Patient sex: M
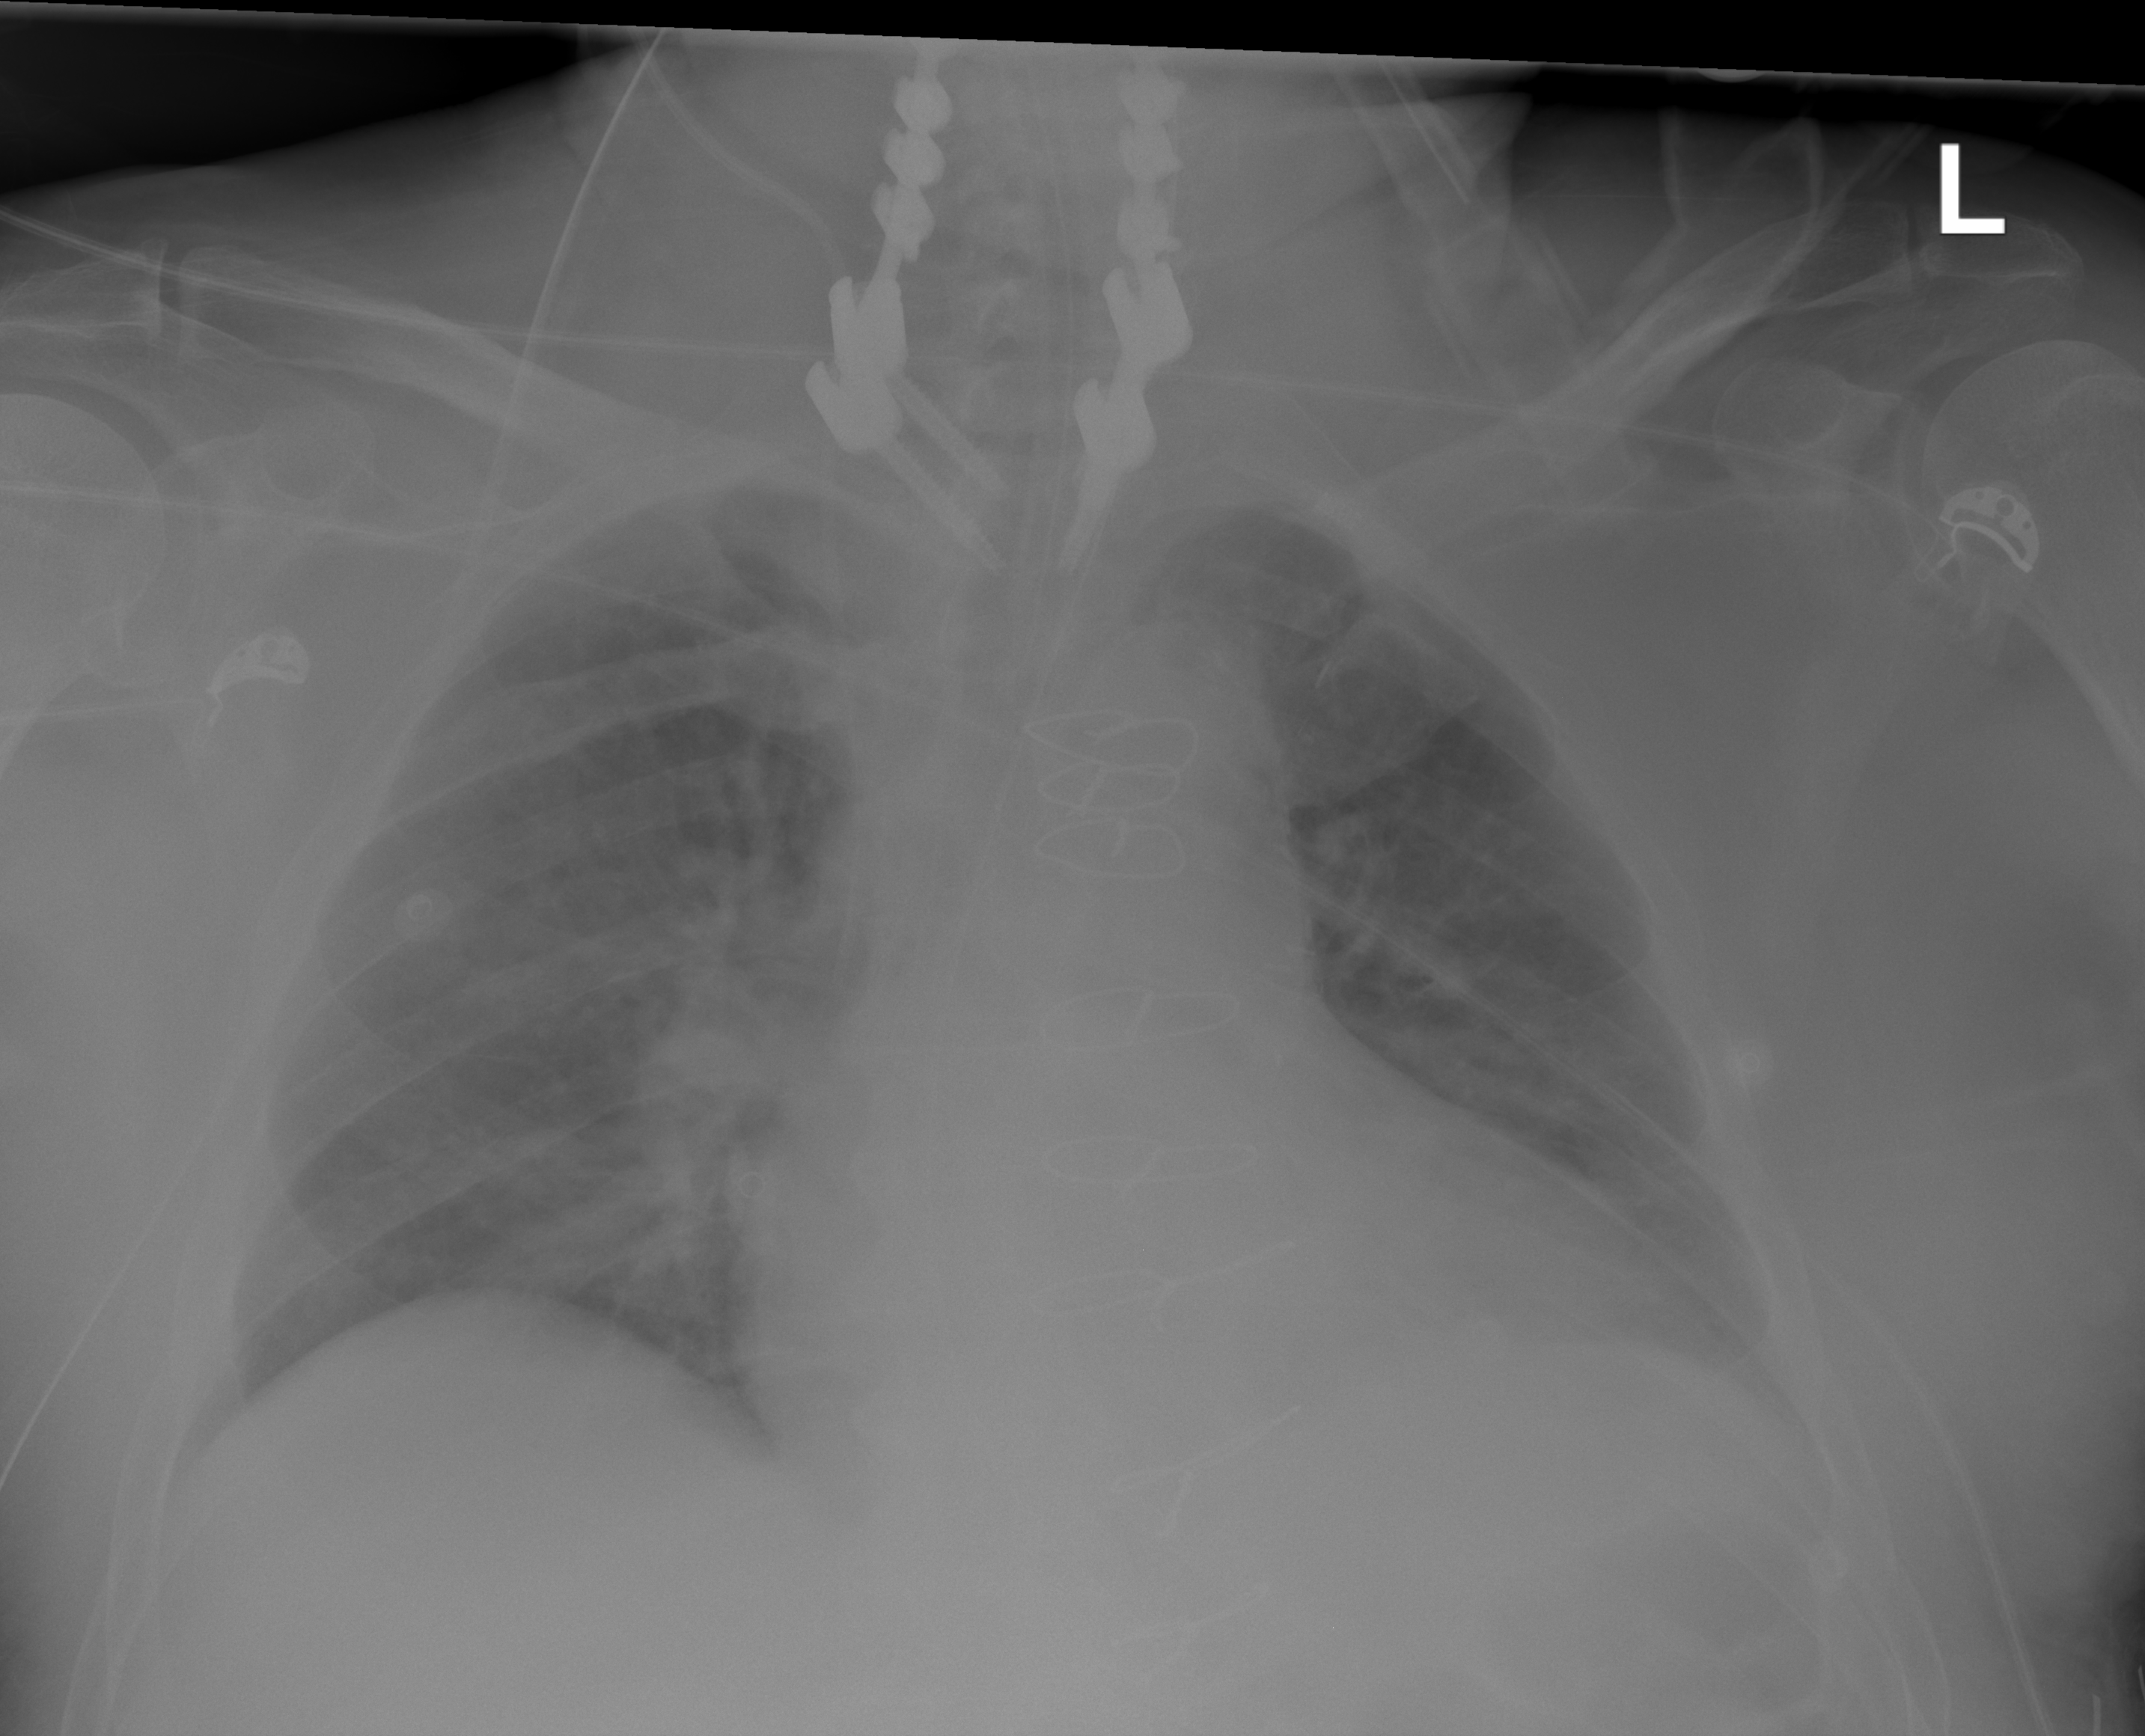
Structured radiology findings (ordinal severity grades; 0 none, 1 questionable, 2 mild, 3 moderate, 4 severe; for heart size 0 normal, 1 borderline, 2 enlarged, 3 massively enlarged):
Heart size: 0
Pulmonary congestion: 2
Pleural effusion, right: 0
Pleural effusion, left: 0
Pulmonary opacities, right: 2
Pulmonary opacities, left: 2
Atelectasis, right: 2
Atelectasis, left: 0